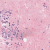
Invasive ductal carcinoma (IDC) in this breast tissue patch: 0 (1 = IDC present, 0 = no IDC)